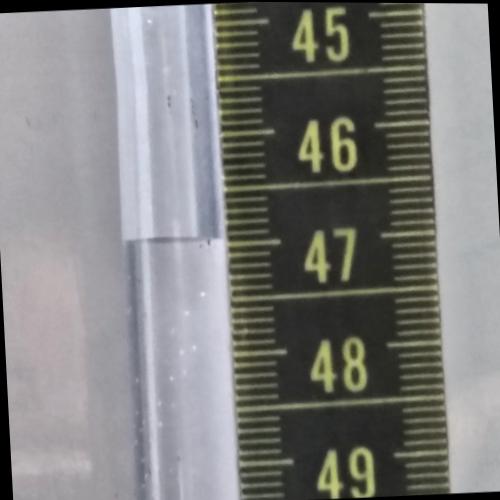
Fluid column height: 47.0 cm